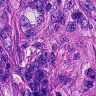
Metastatic tissue present: yes